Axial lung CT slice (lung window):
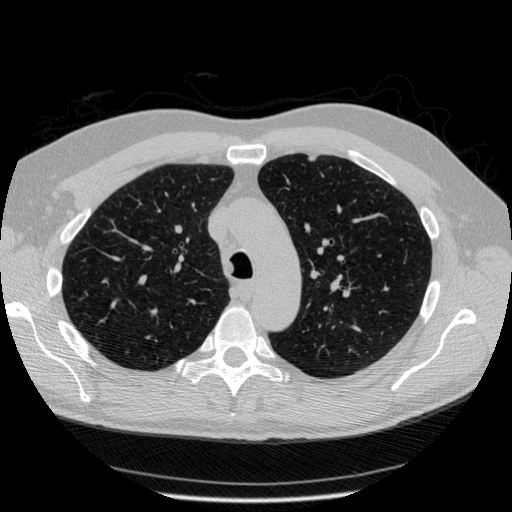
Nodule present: no